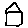
Label: house